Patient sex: M
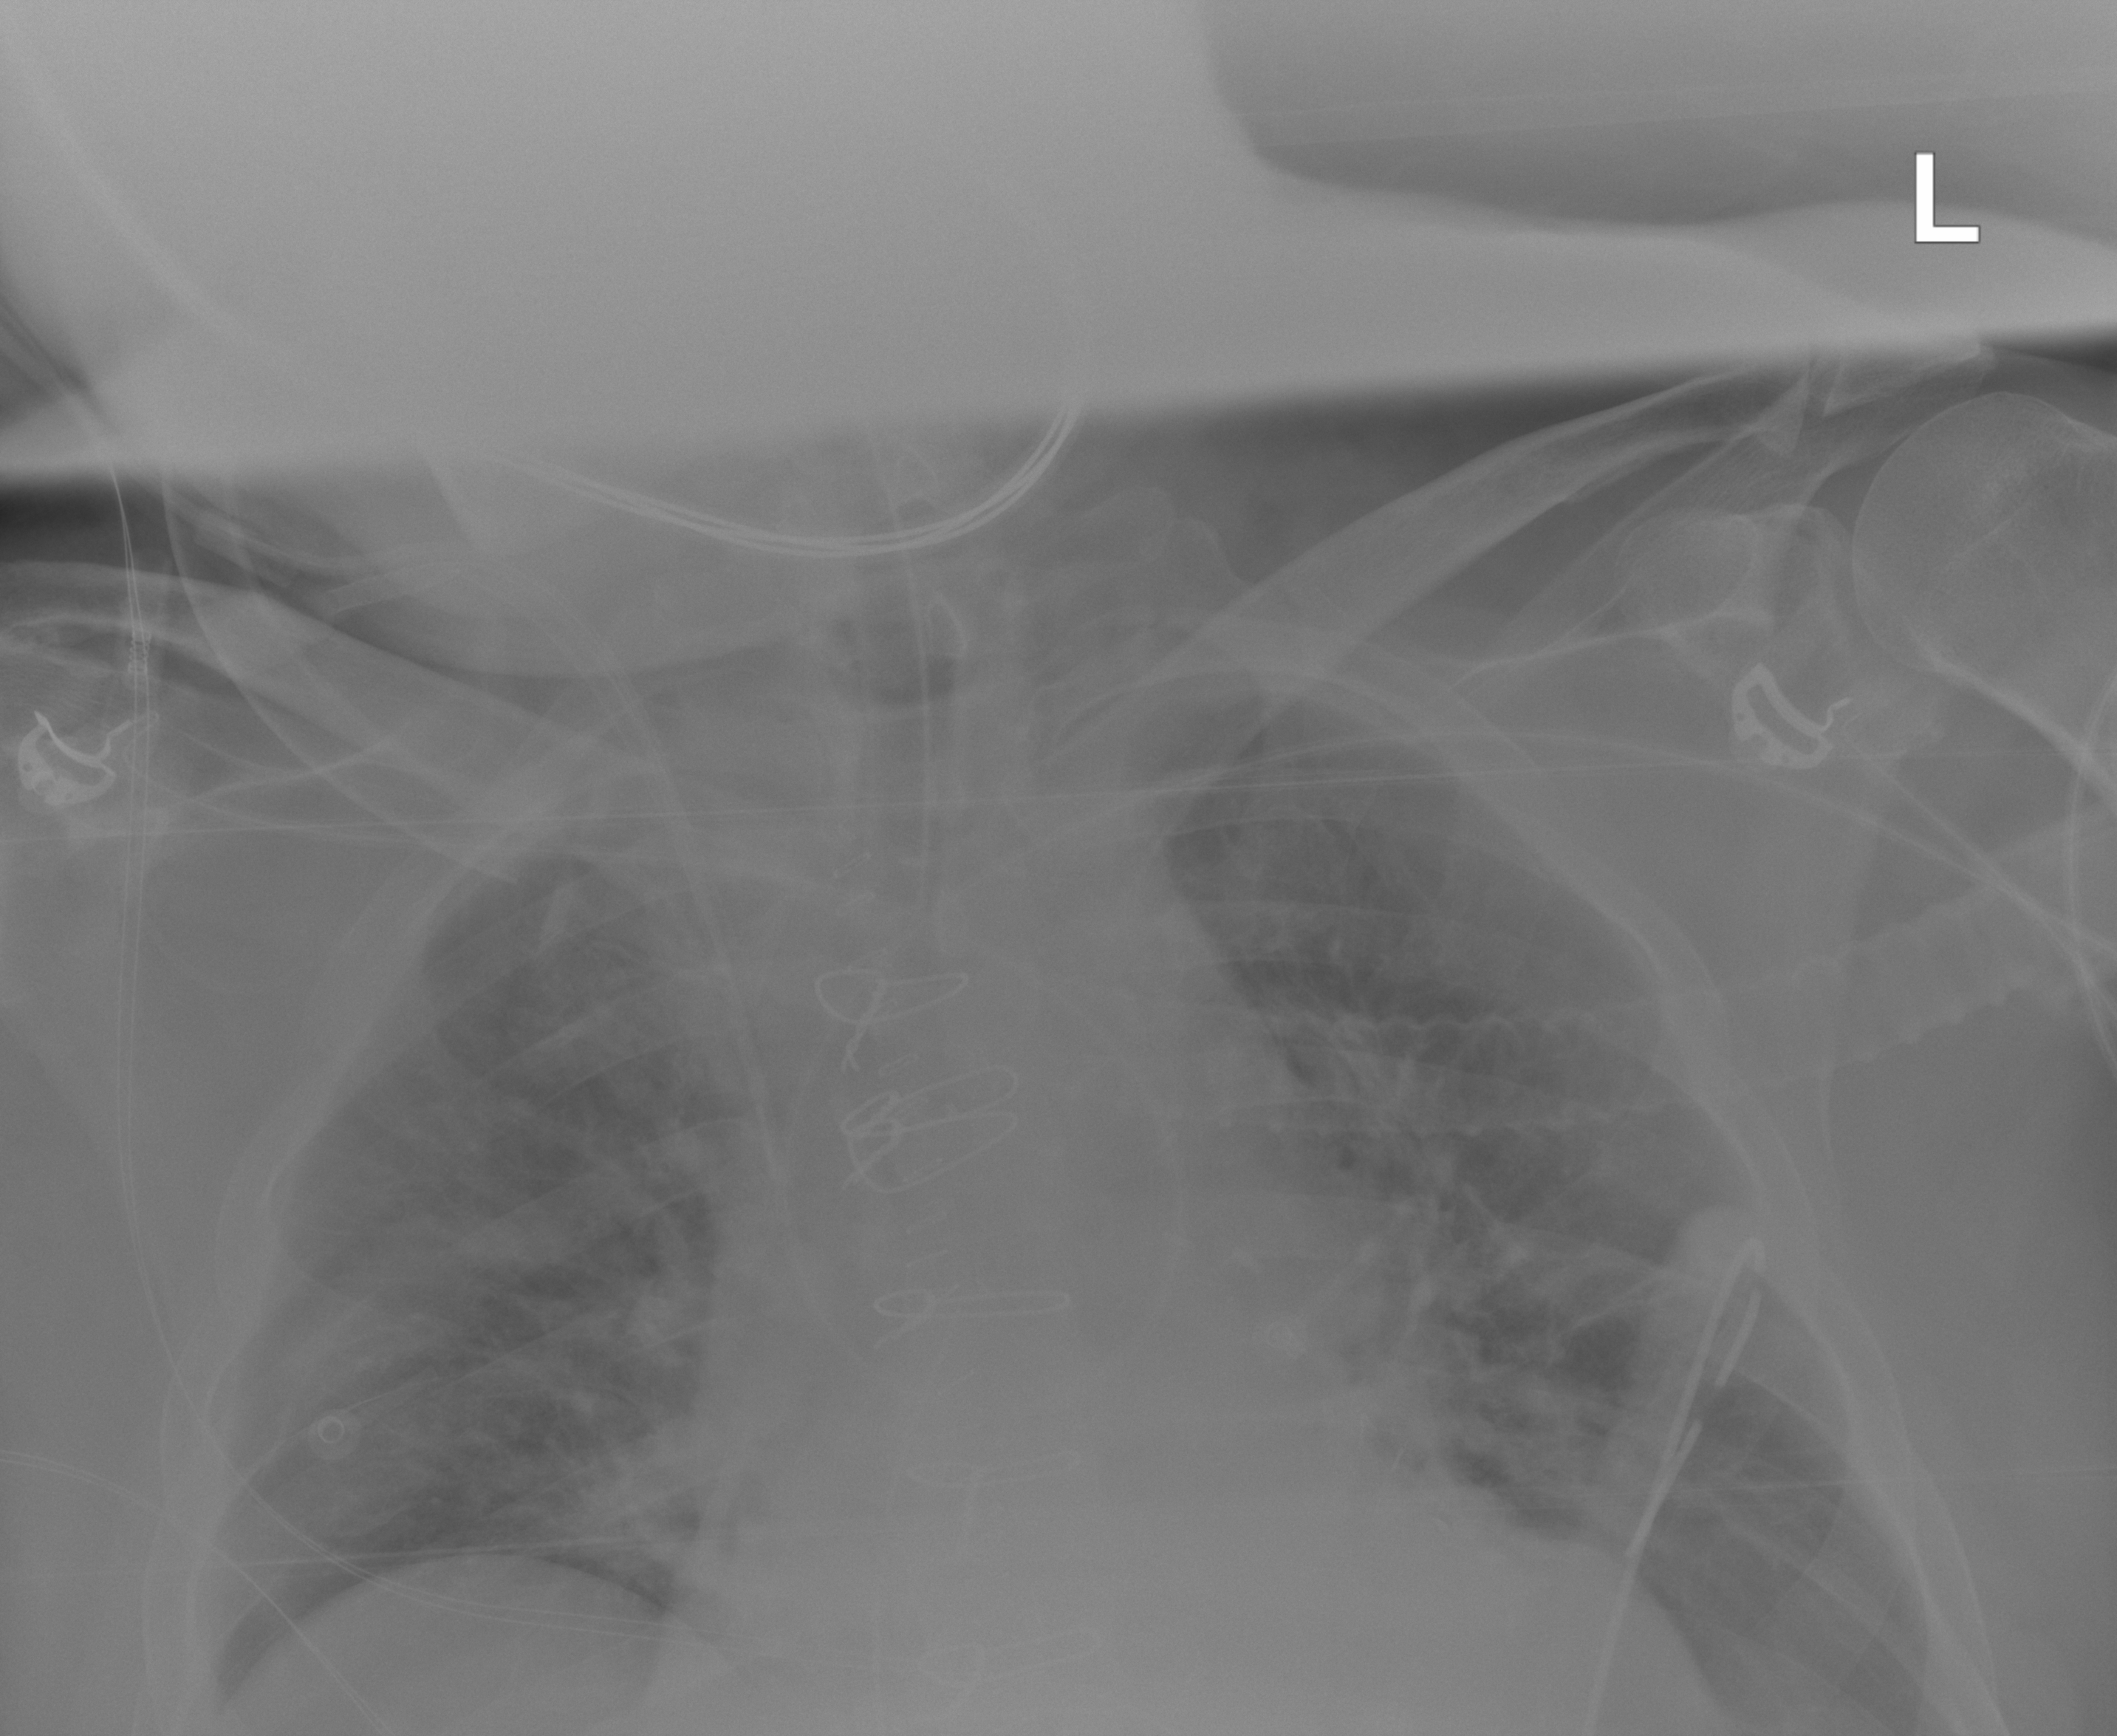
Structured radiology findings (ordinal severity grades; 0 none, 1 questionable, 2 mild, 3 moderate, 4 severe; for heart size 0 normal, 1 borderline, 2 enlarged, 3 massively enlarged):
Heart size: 2
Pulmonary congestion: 2
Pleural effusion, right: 0
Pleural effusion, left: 0
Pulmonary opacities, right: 2
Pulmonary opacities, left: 2
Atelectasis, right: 0
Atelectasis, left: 2